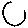
Label: moon